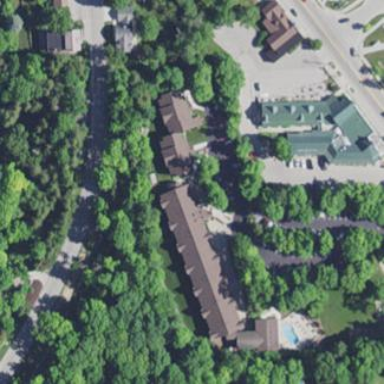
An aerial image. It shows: Hotel.